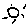
Label: sun